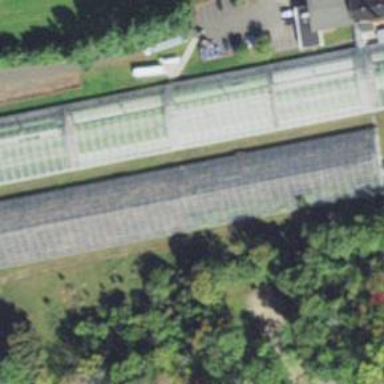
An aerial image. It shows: Greenhouse.